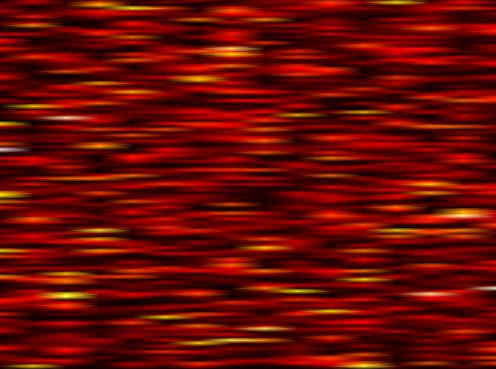
Label: UFMC